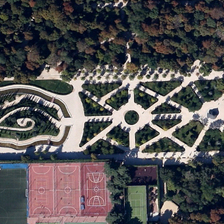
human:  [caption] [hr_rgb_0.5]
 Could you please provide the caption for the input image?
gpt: the square with some complex path and groves is between the forest and some playgrounds .

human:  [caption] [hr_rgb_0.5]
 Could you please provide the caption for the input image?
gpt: this peaceful square is surrounded by lush trees and several tennis courts and a basketball court .

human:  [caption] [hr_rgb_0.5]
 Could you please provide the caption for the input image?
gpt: between the forest and some sports fields  there is a square with pathways and trees .

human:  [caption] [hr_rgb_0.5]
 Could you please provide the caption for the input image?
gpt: the square next to a tract of big trees is close to some playgrounds .

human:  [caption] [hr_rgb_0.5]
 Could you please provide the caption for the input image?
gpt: an almost rectangular square is near many green trees, three basketball fields and three tennis courts .